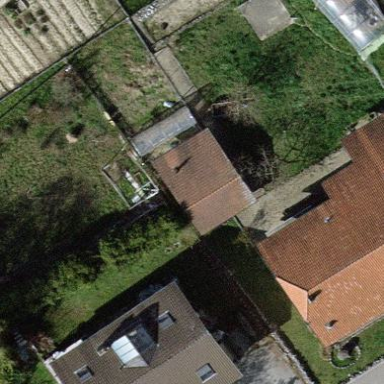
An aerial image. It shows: Shed building.